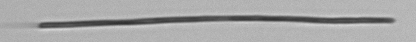
Label: fiber